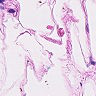
Metastatic tissue present: no